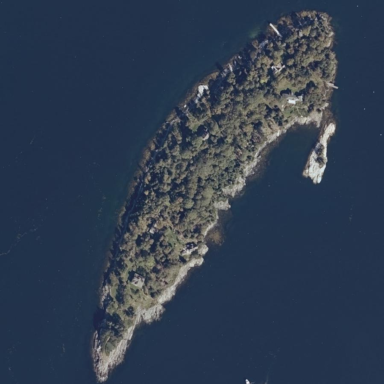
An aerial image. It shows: Islet along the coastline.